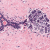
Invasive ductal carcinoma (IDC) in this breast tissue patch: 0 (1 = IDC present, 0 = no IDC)